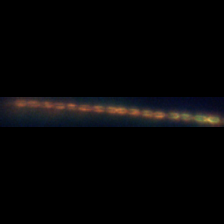
Taxon: Chaetoceros
Group: Diatoms